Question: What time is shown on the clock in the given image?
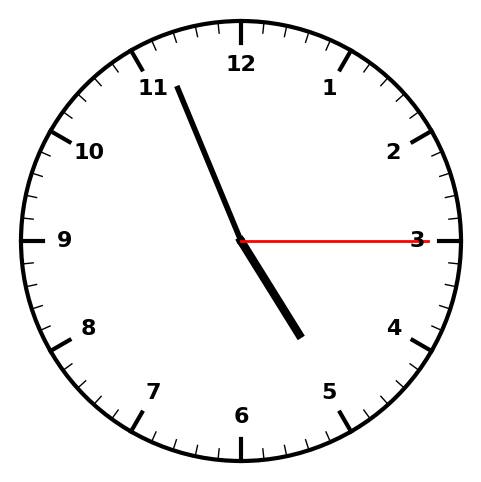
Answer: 04:56:15